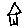
Label: house